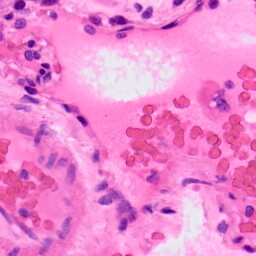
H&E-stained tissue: Lung